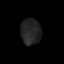
Tissue: prostate
Cell type: Fibroblasts
Senescence score: 0.8103
Nuclear area (px): 516
Mean DAPI intensity: 35.711